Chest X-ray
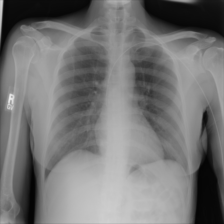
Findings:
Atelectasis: negative
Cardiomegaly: negative
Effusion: negative
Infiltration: negative
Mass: negative
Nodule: negative
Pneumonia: negative
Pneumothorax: negative
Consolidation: negative
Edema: negative
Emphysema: negative
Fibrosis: negative
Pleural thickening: negative
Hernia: negative